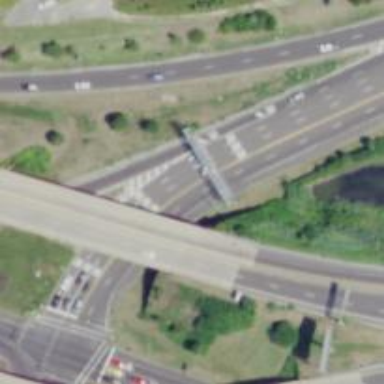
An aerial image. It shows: Bridge on urban freeway/expressway trunk link.